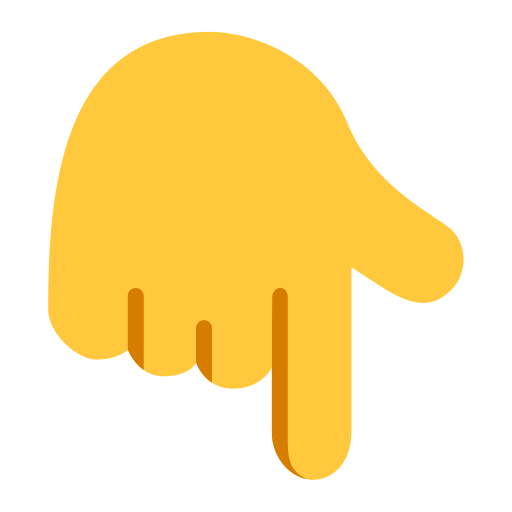
backhand index pointing down flat default